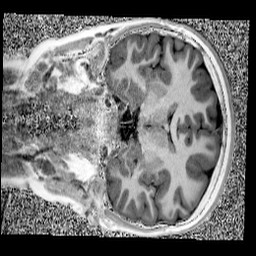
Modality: UNIT1
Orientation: coronal
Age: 11
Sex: male
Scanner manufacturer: siemens
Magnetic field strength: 3 T
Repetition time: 4 s
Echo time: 0.00299 s